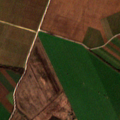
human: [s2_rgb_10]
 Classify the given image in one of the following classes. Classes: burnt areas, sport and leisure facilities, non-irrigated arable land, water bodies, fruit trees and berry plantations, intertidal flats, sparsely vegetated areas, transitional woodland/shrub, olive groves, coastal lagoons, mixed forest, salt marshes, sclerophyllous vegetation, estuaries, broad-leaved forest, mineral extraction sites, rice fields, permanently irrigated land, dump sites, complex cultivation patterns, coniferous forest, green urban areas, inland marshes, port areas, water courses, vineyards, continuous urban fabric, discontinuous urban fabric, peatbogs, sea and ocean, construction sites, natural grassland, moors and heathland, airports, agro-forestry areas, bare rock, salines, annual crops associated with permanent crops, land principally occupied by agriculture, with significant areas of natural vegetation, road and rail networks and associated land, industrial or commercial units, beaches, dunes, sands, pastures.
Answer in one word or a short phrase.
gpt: non-irrigated arable land, vineyards